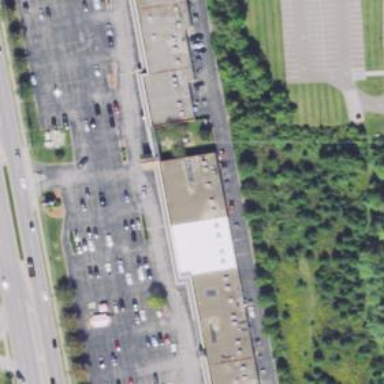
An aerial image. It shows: Retail area.